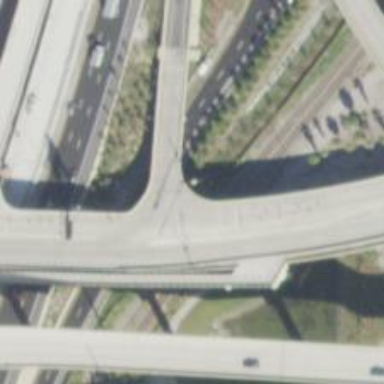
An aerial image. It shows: Bridge on motorway link with half diamond junction.